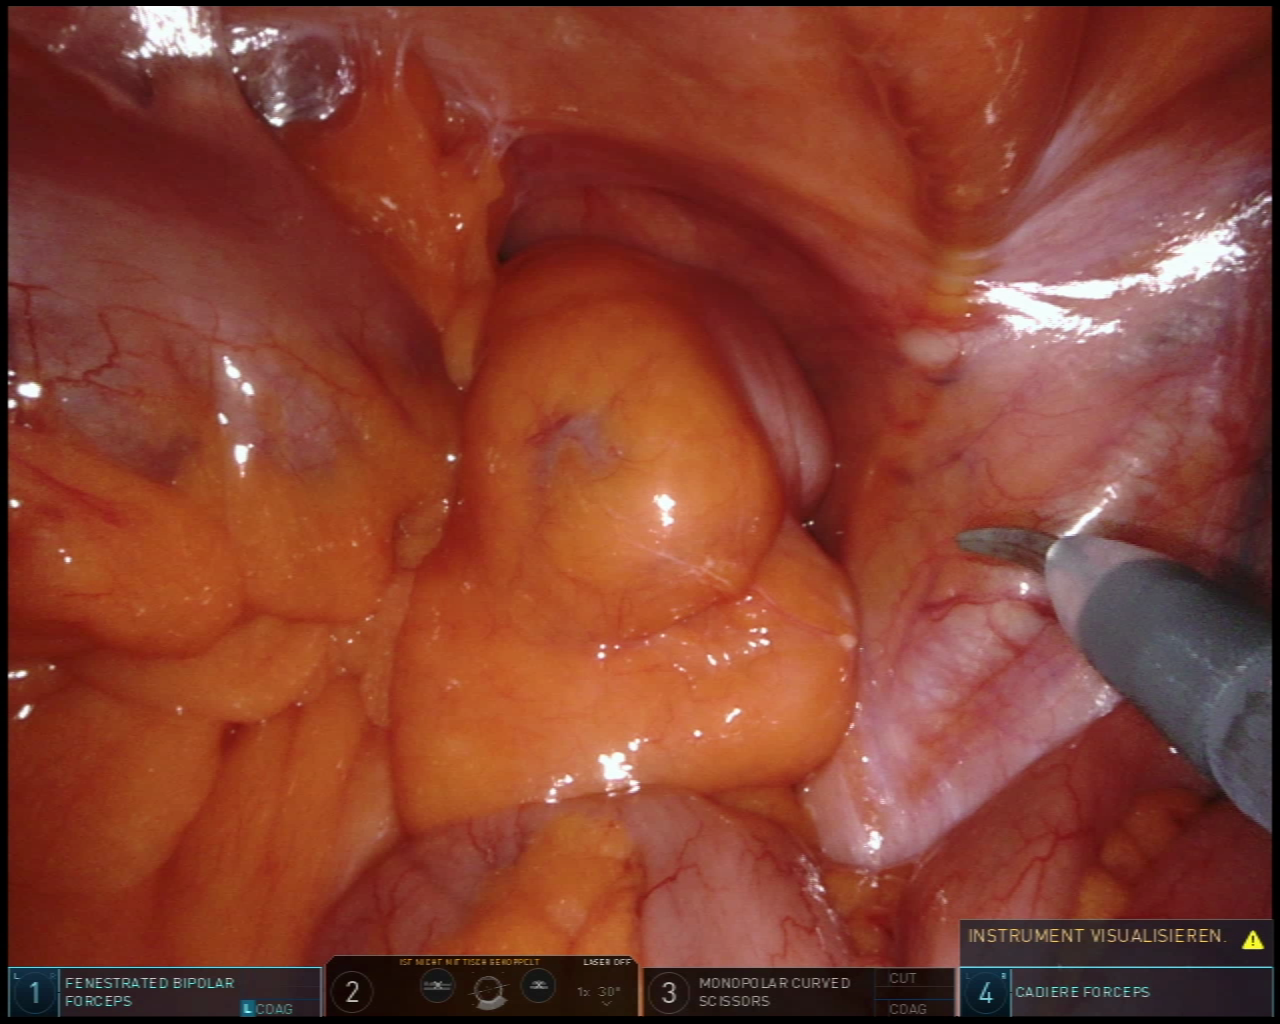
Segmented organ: colon
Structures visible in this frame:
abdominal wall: yes
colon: yes
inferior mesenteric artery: no
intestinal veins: no
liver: no
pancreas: no
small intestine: yes
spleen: no
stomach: no
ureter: no
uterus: no
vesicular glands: no